Question: Using osmroid, how can I color countries and show only world wide map.
Just like following map image:

I am developing interactive map which shows several colored countries based on values from a seekbar. For example, recommendable countries to go for each seasons.
I also thought and tried switching pre-made images, but my director wants micro interaction with map. Such as pop-up window when click a colored country.
If you have any alternative solution, It doesn't have to be a map.
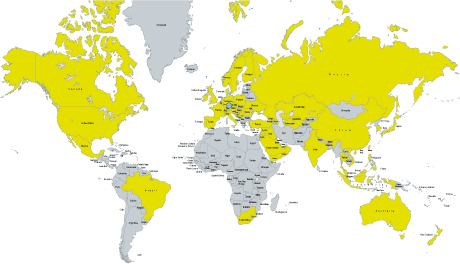
Answer: You can use SVG map. On SVG colors can be changed easily at client side as per the requirement. Here is JavaScript package that converts GeoJSON (world map) to SVG <URL> here.